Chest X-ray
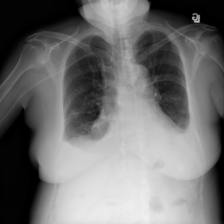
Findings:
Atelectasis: negative
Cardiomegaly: negative
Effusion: positive
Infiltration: negative
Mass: negative
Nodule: negative
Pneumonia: negative
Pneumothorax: negative
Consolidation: negative
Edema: negative
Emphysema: negative
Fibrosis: negative
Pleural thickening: negative
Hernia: negative